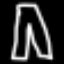
Label: pants